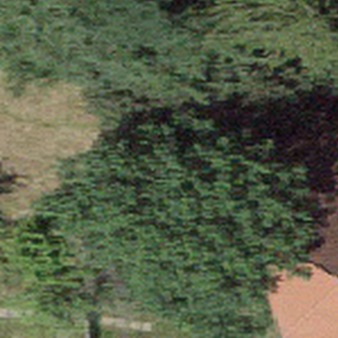
Label: other